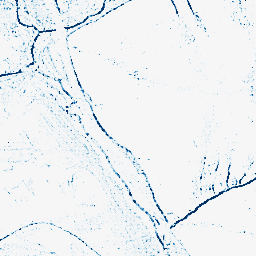
Category: morphological
Decomposition family: morphological_square
Decomposition parameters: operation: closing
size: 3
Upsampling method: sinc_blackman
Upsampling parameters: scale: 4
kernel_size: 4
Upsampling scale: 4